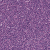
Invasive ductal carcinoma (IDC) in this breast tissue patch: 1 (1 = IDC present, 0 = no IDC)